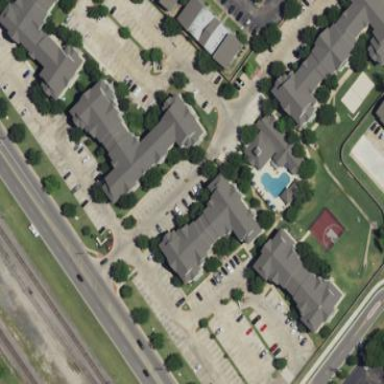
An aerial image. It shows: Residential area with apartments.